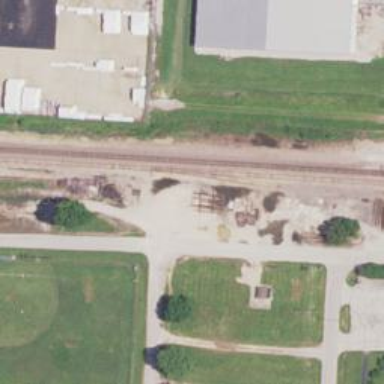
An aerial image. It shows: Railway track.